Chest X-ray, PA view. Patient: 41 years old, sex M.
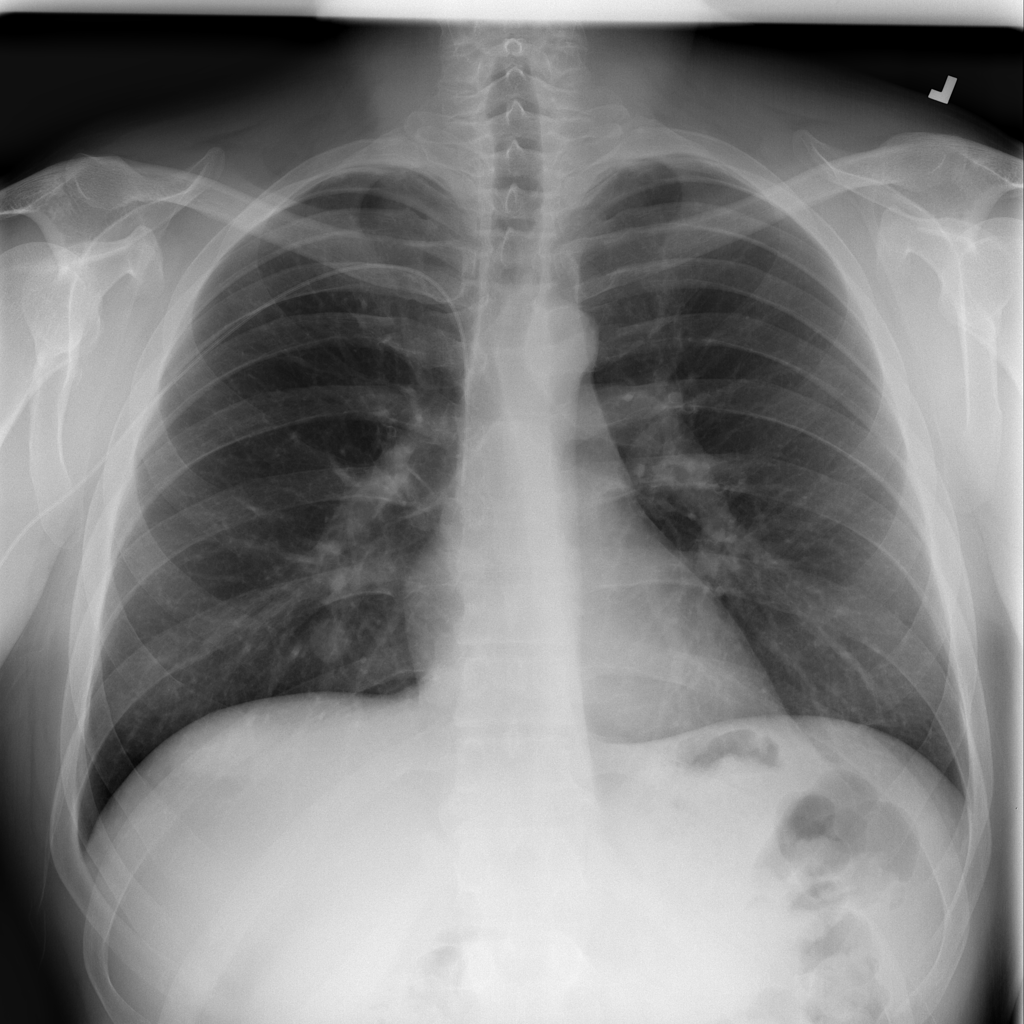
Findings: Nodule